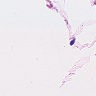
Metastatic tissue present: no